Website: apple
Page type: billing-address
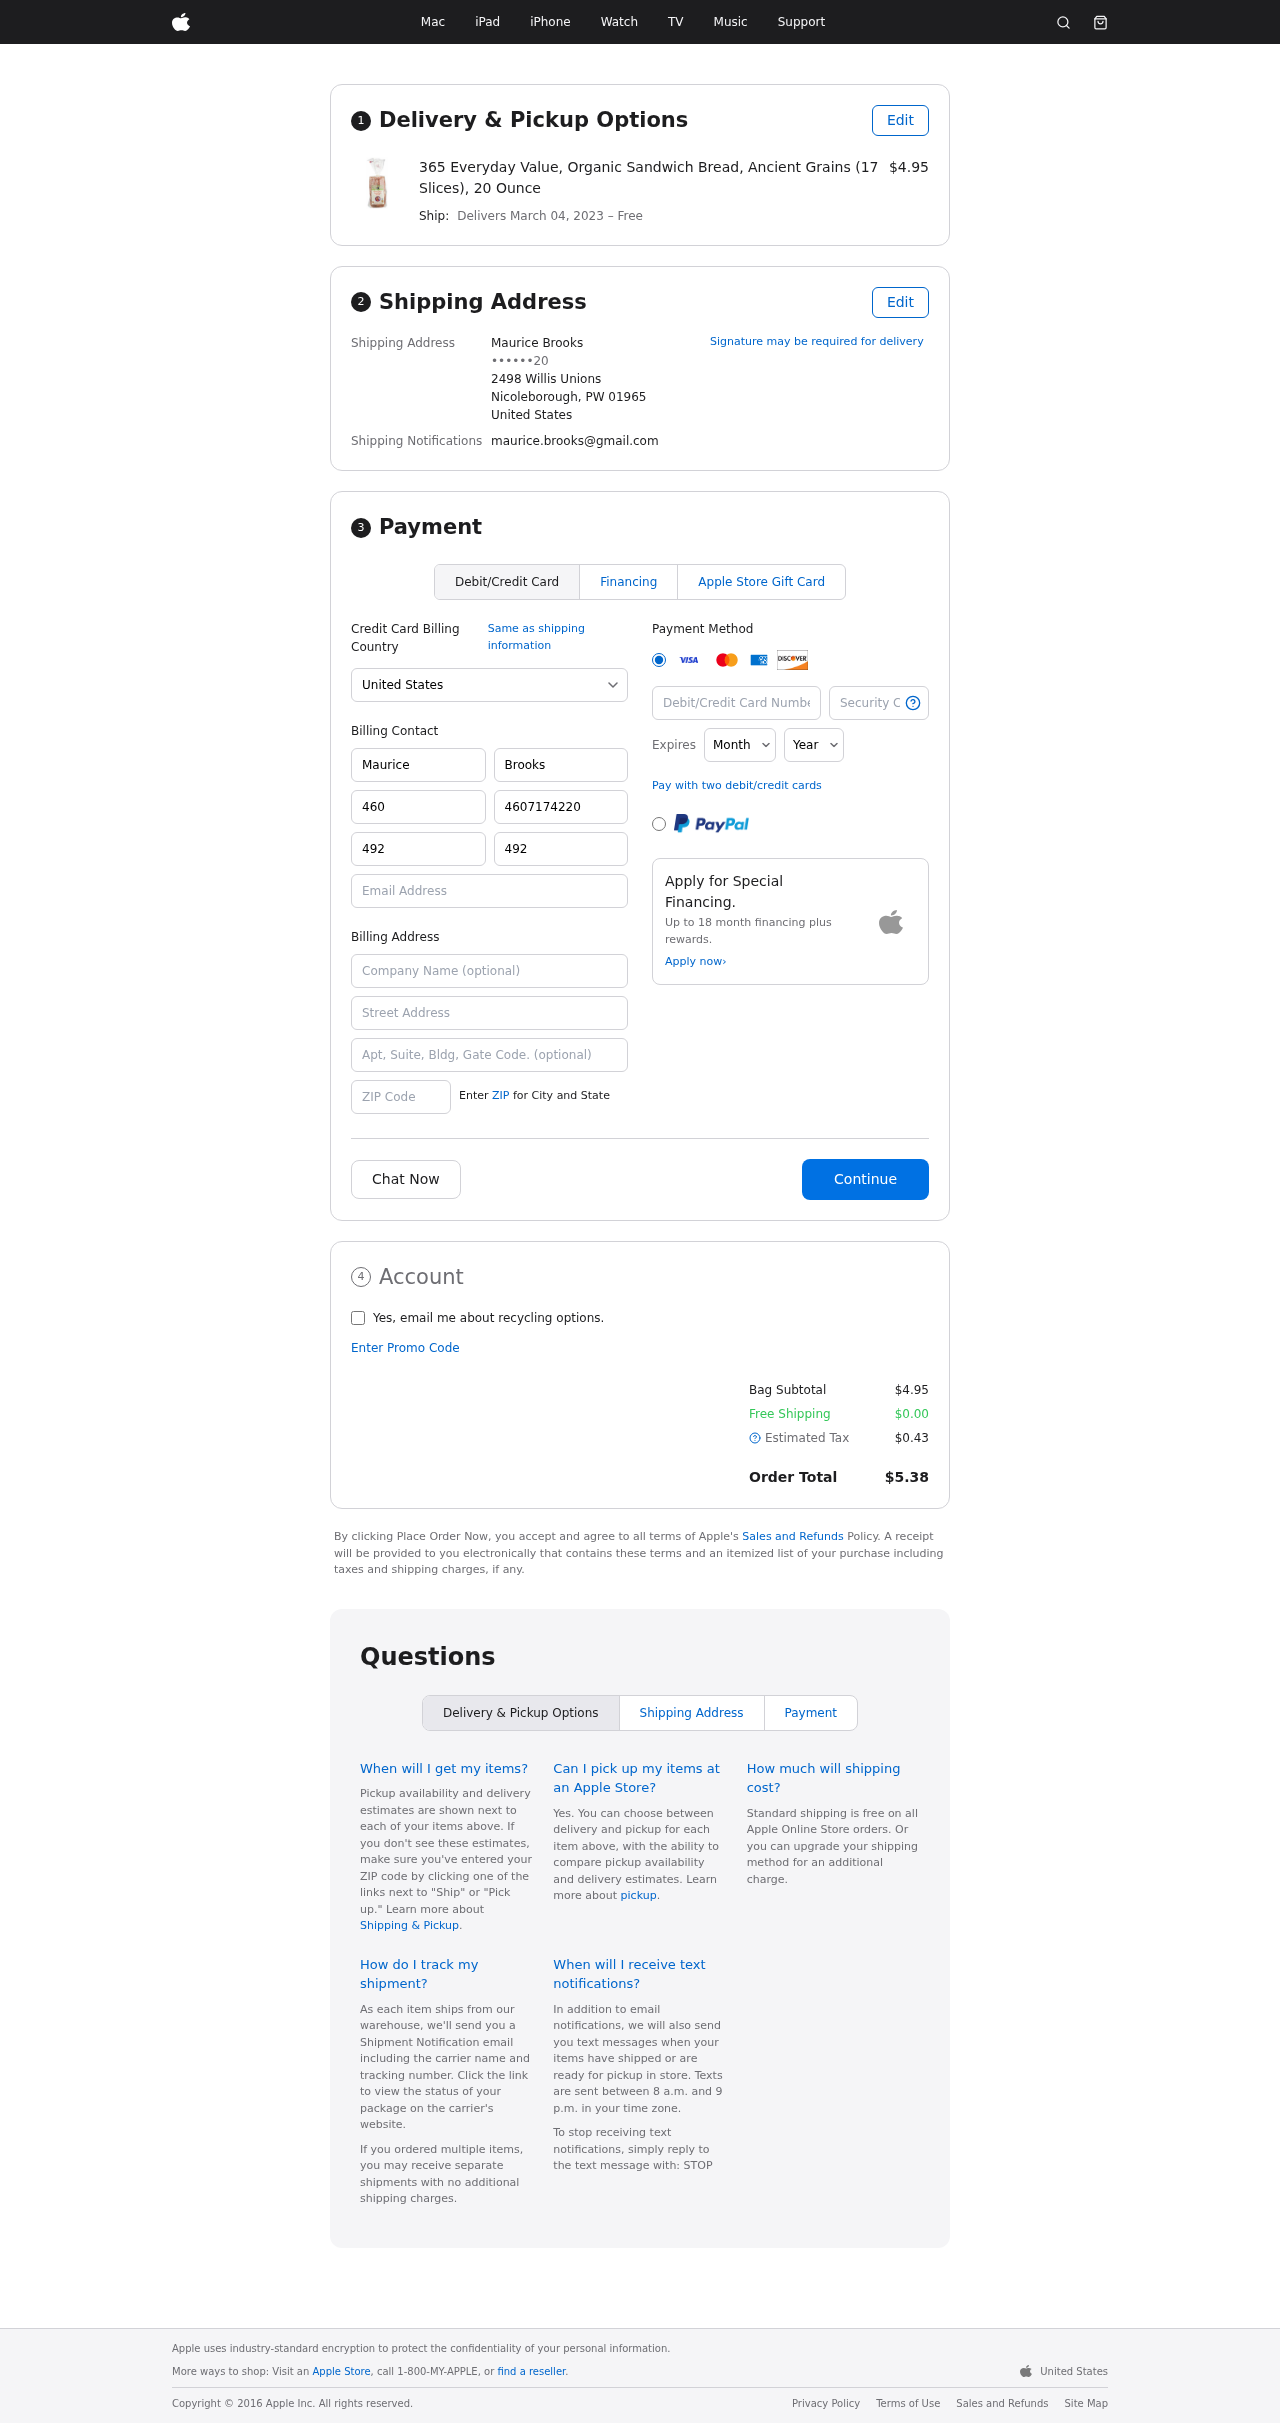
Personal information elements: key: PII_CARD_CVV
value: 7337
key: PII_CARD_EXPIRY_MONTH
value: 08
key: PII_CARD_EXPIRY_YEAR
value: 29
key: PII_CARD_NUMBER
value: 3746 6874 9255 545
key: PII_CITY_STATE_ZIP
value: Nicoleborough, PW 01965
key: PII_COUNTRY
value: United States
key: PII_EMAIL
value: maurice.brooks@gmail.com
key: PII_FULLNAME
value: Maurice Brooks
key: PII_STREET
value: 2498 Willis Unions
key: PII_PHONE_MASKED
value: ••••••20
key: PII_BILLING_FIRSTNAME
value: Maurice
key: PII_BILLING_LASTNAME
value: Brooks
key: PII_BILLING_PHONE_AREA
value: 460
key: PII_BILLING_PHONE
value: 4607174220
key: PII_BILLING_PHONE_ALT_AREA
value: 492
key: PII_BILLING_PHONE_ALT
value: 4925119179
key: PII_BILLING_EMAIL
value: maurice.brooks@gmail.com
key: PII_BILLING_STREET
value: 2498 Willis Unions
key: PII_BILLING_POSTCODE
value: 01965
Product elements: key: PRODUCT1_NAME
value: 365 Everyday Value, Organic Sandwich Bread, Ancient Grains (17 Slices), 20 Ounce
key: PRODUCT1_PRICE
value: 4.95
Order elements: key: ORDER_DELIVERY_DATE
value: March 04, 2023
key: ORDER_SUBTOTAL
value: $4.95
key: ORDER_SHIPPING_COST
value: $0.00
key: ORDER_TAX
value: $0.43
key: ORDER_TOTAL
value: $5.38